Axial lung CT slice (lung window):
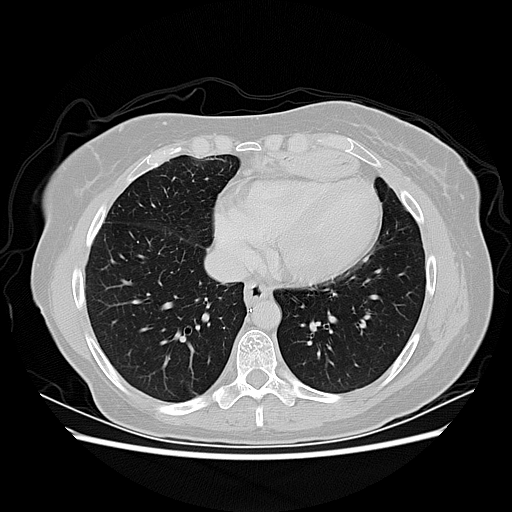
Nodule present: no